Current action and preconditions to check: trajectory_clear

Your task: For each precondition in the list above, predict whether it will hold at this action.

Consider the current scene as observed from the mobile robot's camera, and analyze the predicted future states of all dynamic agents (e.g., people, animals, vehicles, or any moving entities) within the NEXT SECOND.

IMPORTANT: Only answer "very likely" if you are absolutely certain—based on strong, clear evidence—that a dynamic agent will violate the precondition in the predicted future state. Do NOT answer "very likely" for unlikely, ambiguous, or low-probability risks.

Ask yourself for each precondition: Is there a high probability, with clear and convincing evidence, that the predicted future states of any dynamic agent will interfere with the predicted future state of the currently executing action within the NEXT SECOND, causing that precondition to fail?

Assess the risk level based on these predictions. Use "likely" or "very likely" if motions create a clear risk of interference.

Use "neutral" or "improbable" if agents are nearby but their predicted paths are clearly diverging or non-conflicting.

Failure Risk Categories: "very improbable", "improbable", "neutral", "likely", "very likely"

Answer Format: Output ONLY the probability_of_failure value from these categories: "very improbable", "improbable", "neutral", "likely", "very likely"

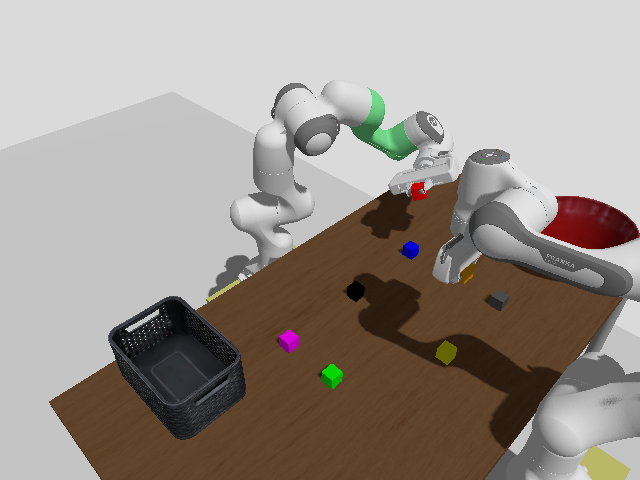

Answer: very improbable